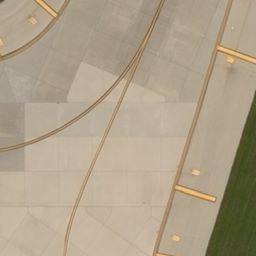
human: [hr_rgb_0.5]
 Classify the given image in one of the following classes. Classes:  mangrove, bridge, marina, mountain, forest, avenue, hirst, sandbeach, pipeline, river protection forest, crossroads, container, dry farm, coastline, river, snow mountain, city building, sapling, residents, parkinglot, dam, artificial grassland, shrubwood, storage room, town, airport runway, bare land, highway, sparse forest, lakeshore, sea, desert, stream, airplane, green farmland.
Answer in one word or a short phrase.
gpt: airport runway